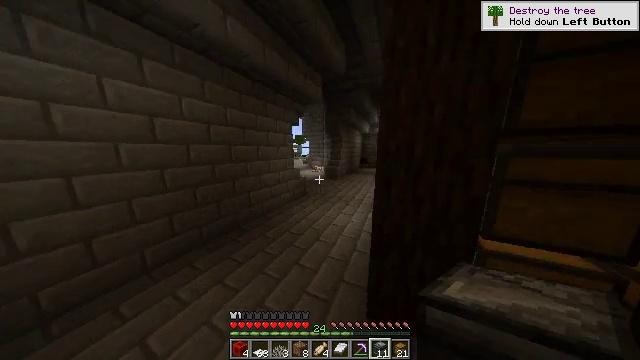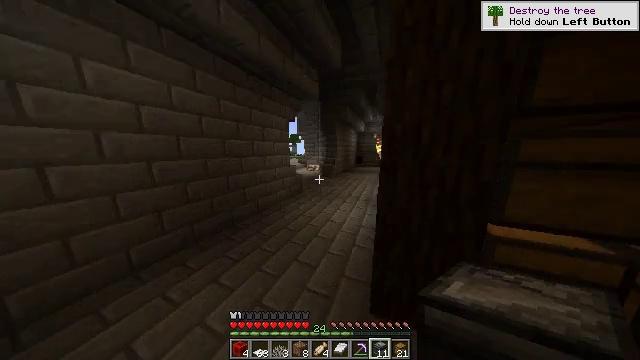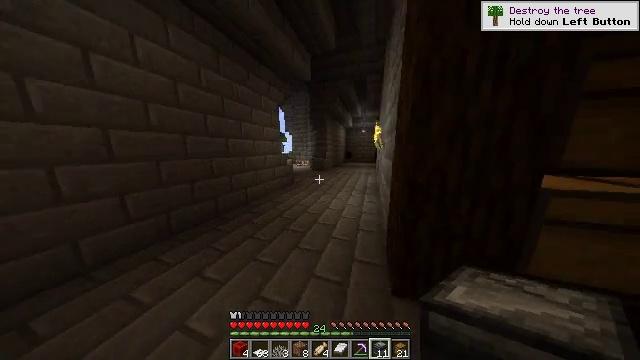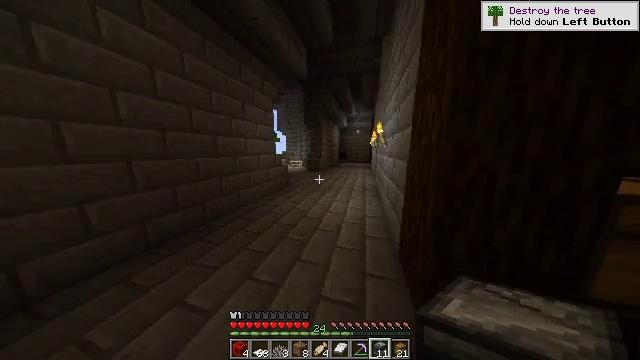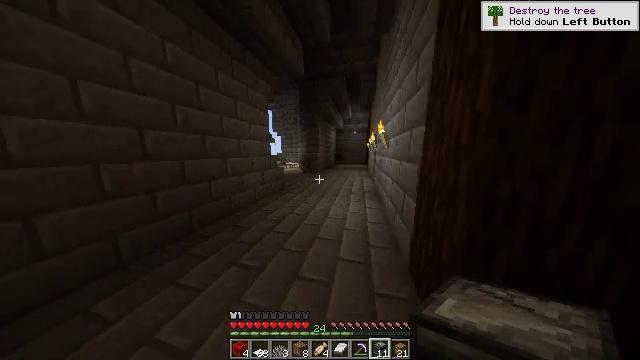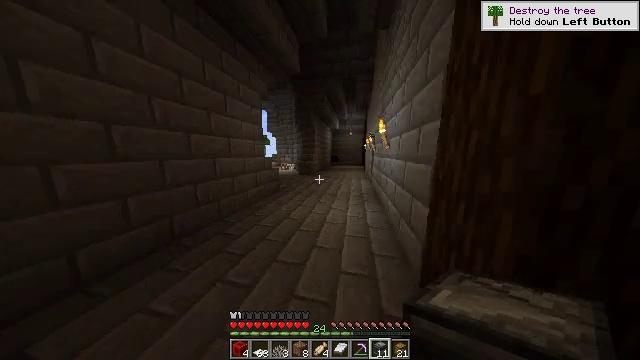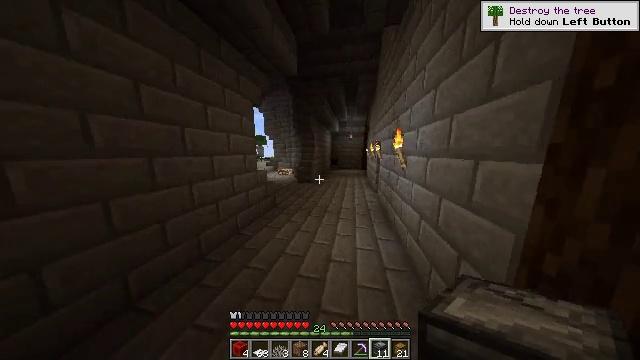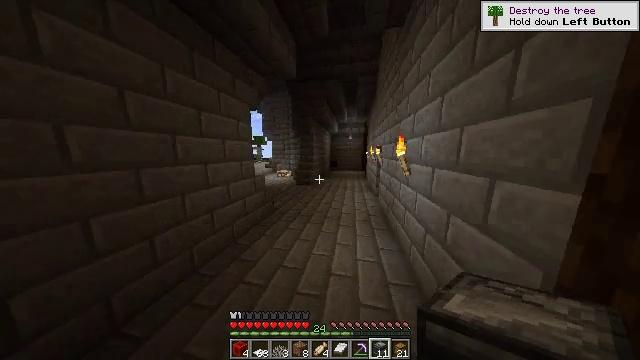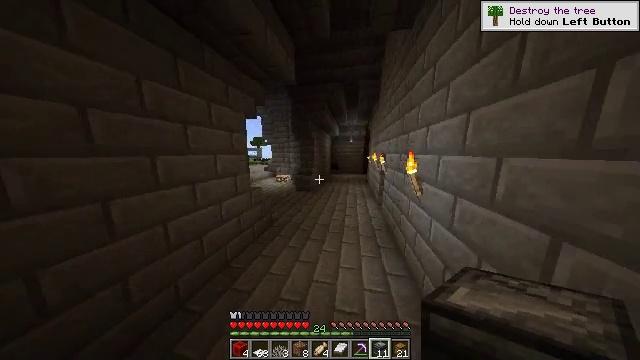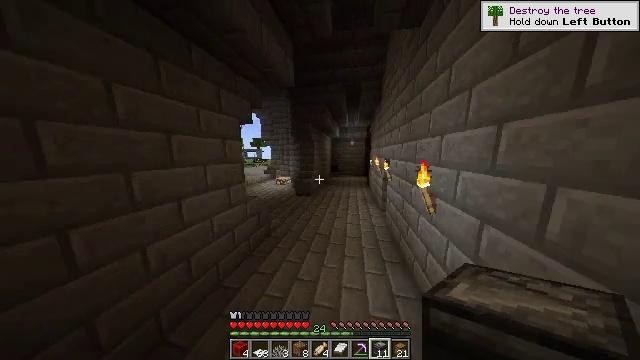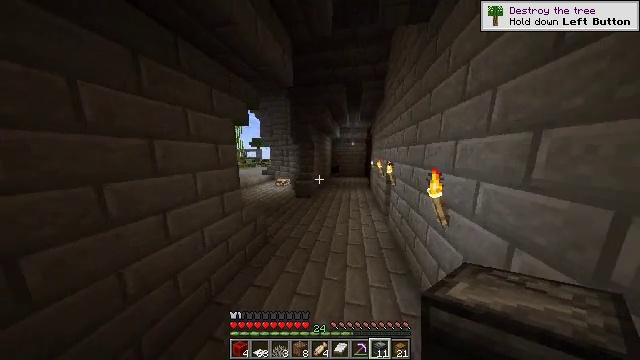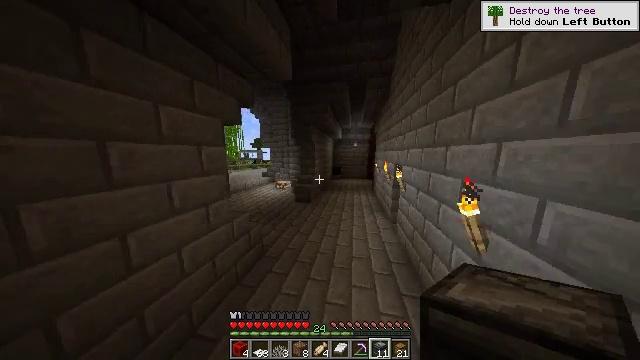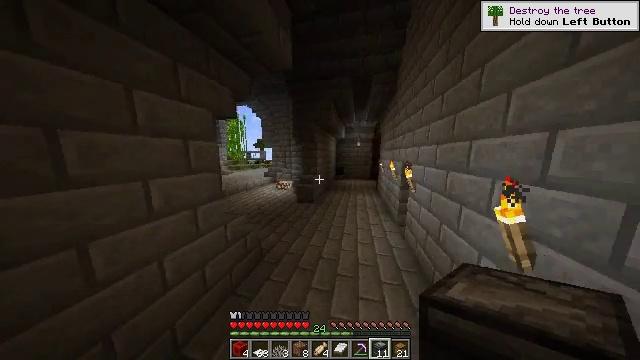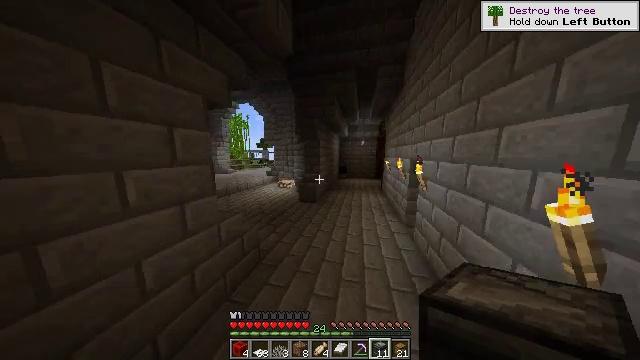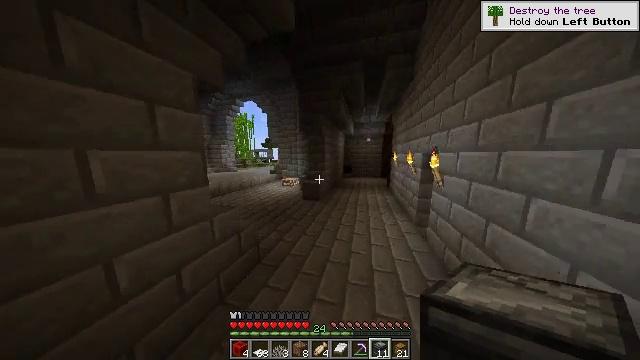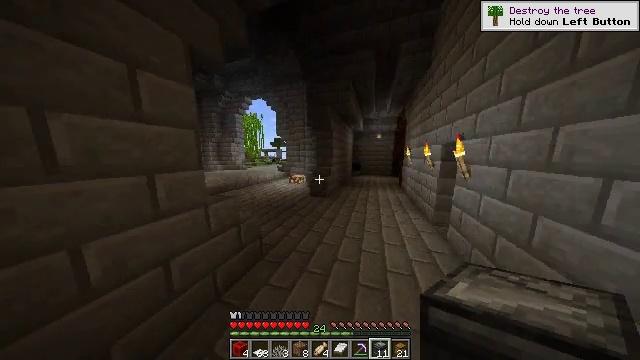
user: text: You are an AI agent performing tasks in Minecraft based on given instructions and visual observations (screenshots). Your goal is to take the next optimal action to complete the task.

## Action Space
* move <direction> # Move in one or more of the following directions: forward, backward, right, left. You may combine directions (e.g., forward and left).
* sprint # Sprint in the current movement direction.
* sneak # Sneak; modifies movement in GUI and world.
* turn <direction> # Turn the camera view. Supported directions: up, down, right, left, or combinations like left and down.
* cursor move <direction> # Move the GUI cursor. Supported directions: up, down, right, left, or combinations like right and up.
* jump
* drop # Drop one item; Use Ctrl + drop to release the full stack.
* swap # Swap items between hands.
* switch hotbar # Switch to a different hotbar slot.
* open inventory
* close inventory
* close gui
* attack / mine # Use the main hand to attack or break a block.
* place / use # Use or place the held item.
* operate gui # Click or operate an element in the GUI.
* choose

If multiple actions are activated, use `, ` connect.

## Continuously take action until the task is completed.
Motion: motion action
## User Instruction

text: Collect the elements needed and craft redstone.
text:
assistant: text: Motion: move forward, turn right
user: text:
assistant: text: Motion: move forward, turn right
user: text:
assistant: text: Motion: move forward, turn right
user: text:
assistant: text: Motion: move forward, turn right
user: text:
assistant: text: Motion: move forward, turn right
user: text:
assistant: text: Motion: move forward, jump
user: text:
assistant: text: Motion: move forward, jump
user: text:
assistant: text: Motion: move forward, jump
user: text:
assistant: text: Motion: move forward, jump
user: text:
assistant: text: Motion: move forward, jump
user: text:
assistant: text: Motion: move forward, jump
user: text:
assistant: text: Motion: move forward, jump
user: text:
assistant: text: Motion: move forward, turn left, jump
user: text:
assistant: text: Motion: move forward, turn left, jump
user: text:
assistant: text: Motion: move forward, turn left, jump
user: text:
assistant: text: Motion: move forward, turn left, jump
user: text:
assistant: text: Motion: move forward, turn left, jump
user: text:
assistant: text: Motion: move forward, turn left, jump
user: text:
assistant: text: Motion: move forward, turn left, jump
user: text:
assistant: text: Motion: move forward, jump
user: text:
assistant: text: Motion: move forward, jump
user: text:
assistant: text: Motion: move forward, jump
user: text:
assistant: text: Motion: move forward, jump
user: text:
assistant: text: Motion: move forward, jump
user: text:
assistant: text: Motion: move forward, jump
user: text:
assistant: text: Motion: move forward, jump
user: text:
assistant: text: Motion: move forward, turn left, jump
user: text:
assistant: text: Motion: move forward, turn left, jump
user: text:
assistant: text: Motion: move forward, jump
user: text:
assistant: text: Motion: move forward, jump